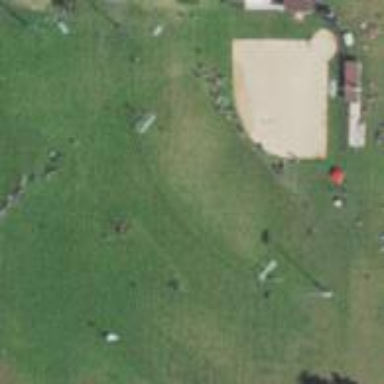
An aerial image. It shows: Softball pitch for leisure sports.